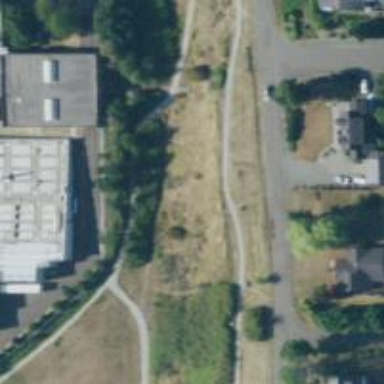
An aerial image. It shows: Path.